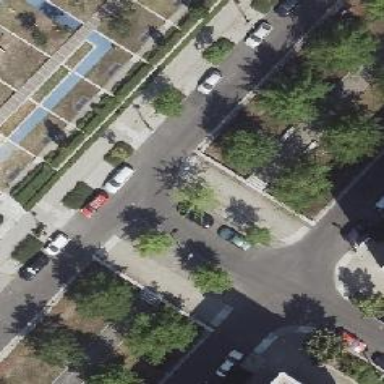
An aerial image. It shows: Residential road with asphalt surface. There is parking lane on the right.